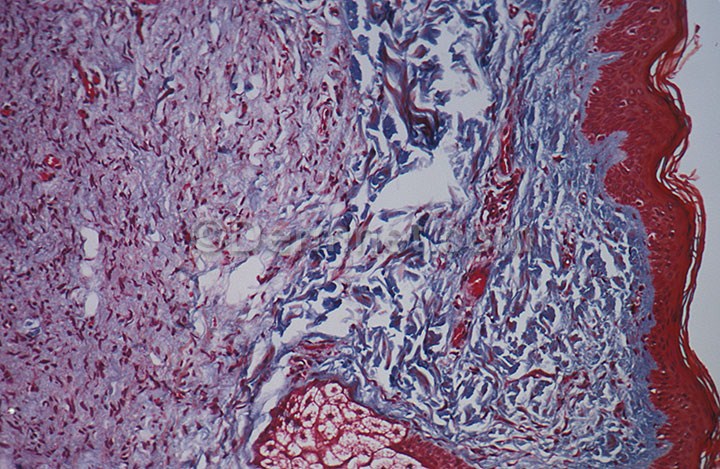
Disease: Systemic Disease